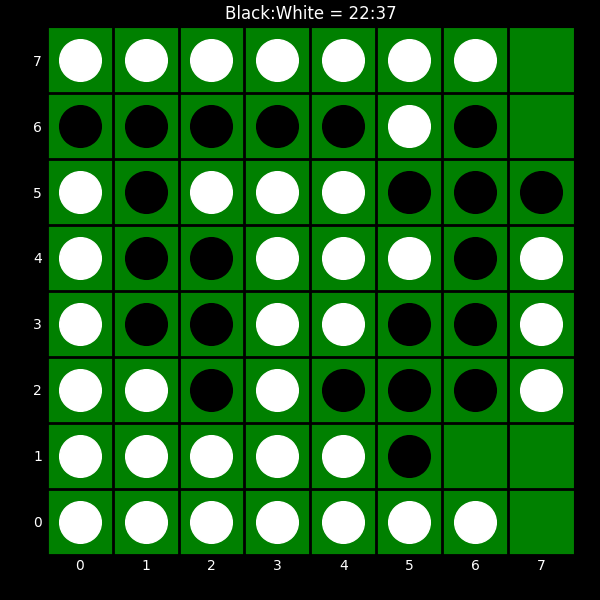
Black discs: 22
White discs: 37